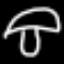
Label: mushroom